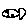
Label: fish